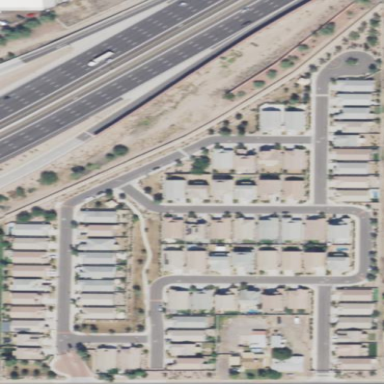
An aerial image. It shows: Gated residential area.